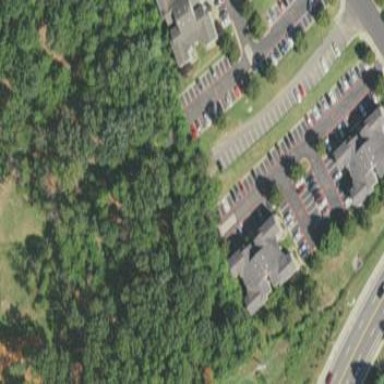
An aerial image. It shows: Parking area with surface.